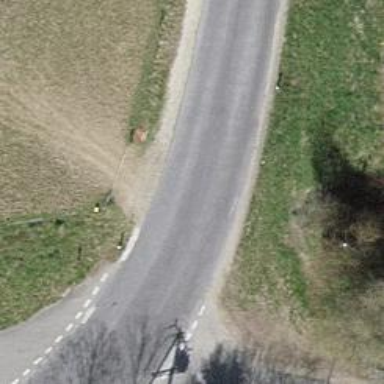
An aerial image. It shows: Tertiary road.